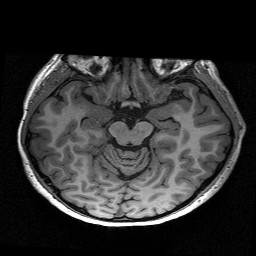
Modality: T1w
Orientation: coronal
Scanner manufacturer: siemens
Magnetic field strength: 3 T
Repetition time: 2.53 s
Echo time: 0.00267 s